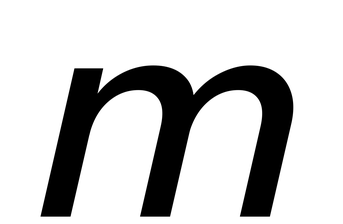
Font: InstrumentSans-Italic_Medium_Italic